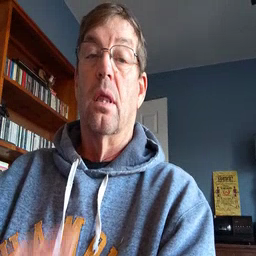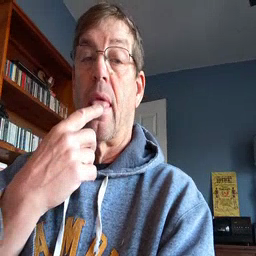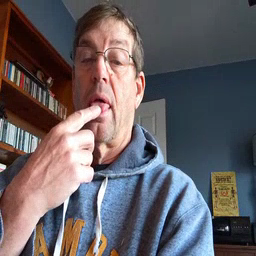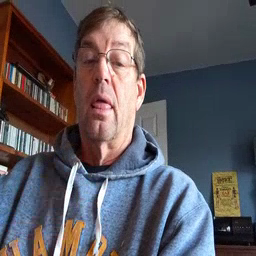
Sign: tongue